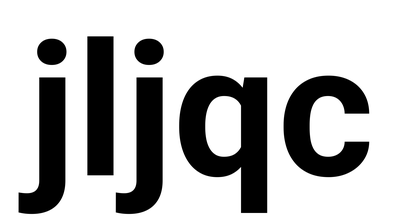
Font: Roboto_Bold